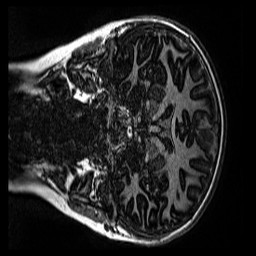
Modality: MP2RAGE
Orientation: coronal
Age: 11
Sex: female
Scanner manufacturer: siemens
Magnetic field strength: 3 T
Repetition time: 4 s
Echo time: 0.00299 s